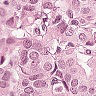
Metastatic tissue present: yes